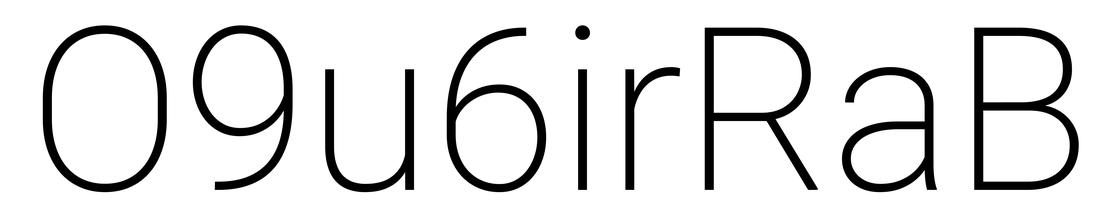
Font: Roboto_ExtraLight